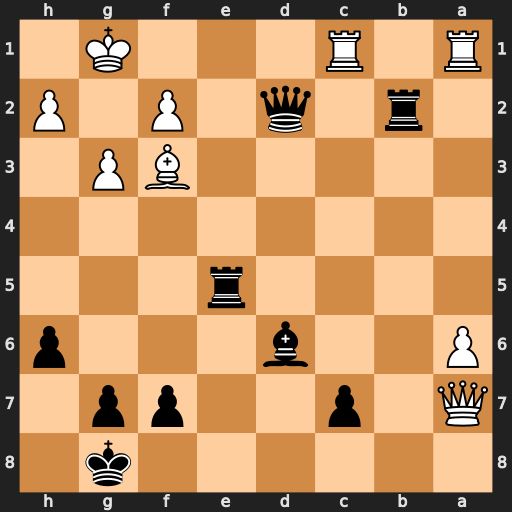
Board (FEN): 6k1/Q1p2pp1/P2b3p/4r3/8/5BP1/1r1q1P1P/R1R3K1
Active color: b
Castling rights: -
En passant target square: -
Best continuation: Bc5 Qa8+ Kh7